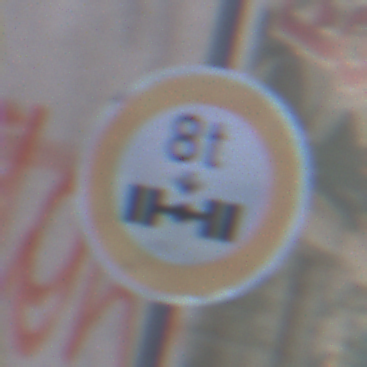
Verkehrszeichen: TatsaechlicheAchslast
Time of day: MorningAfternoon
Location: Outdoor (Urban)
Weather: PartlyCloudy
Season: NotSpecified
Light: Natural